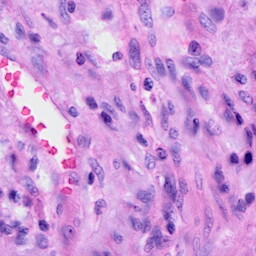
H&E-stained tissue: Cervix